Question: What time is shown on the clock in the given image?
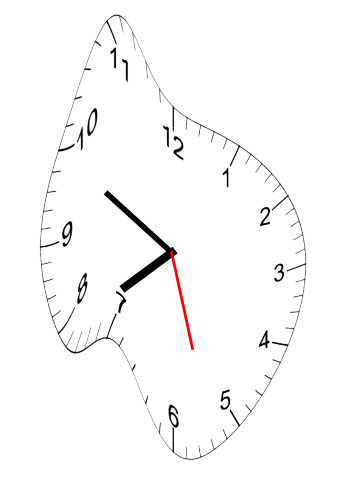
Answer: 07:49:27